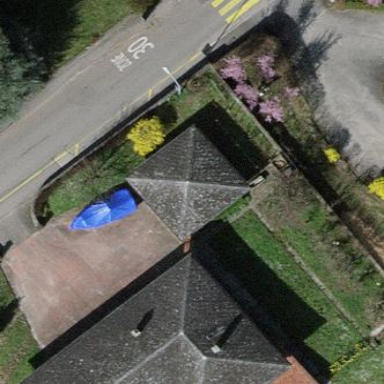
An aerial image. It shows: Garage building.